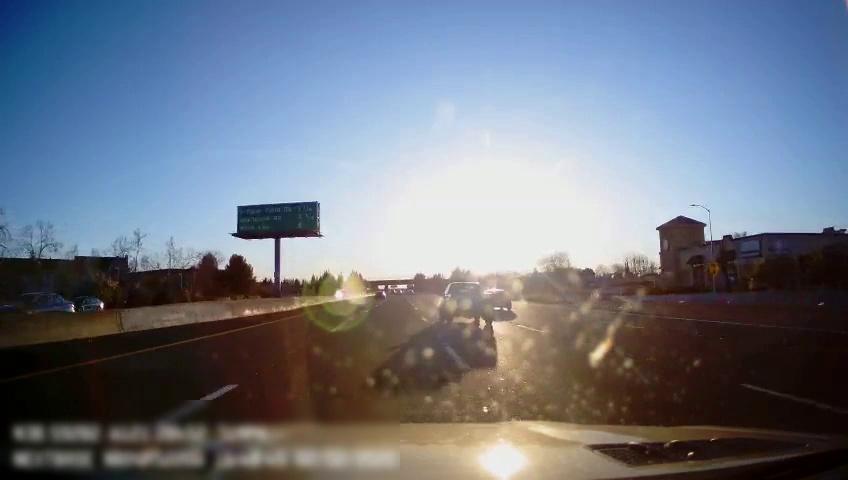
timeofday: Day
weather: Sunny
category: Drivable Space
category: Vehicles | Car
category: Vehicles | Truck
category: Vehicles | Car
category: Vehicles | Car
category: Vehicles | SUV
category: Lanes | Alternate Lane
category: Lanes | Alternate Lane
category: Lanes | Current Lane
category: Lanes | Current Lane
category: Lanes | Alternate Lane
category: Lanes | Alternate Lane
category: Traffic | Signs
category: Traffic | Signs